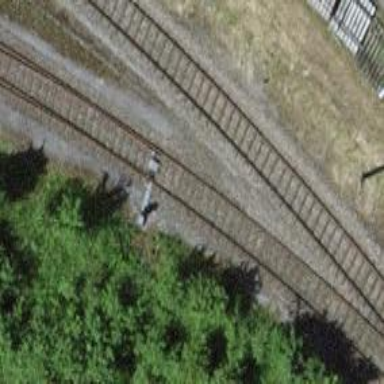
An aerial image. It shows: Railway switch.